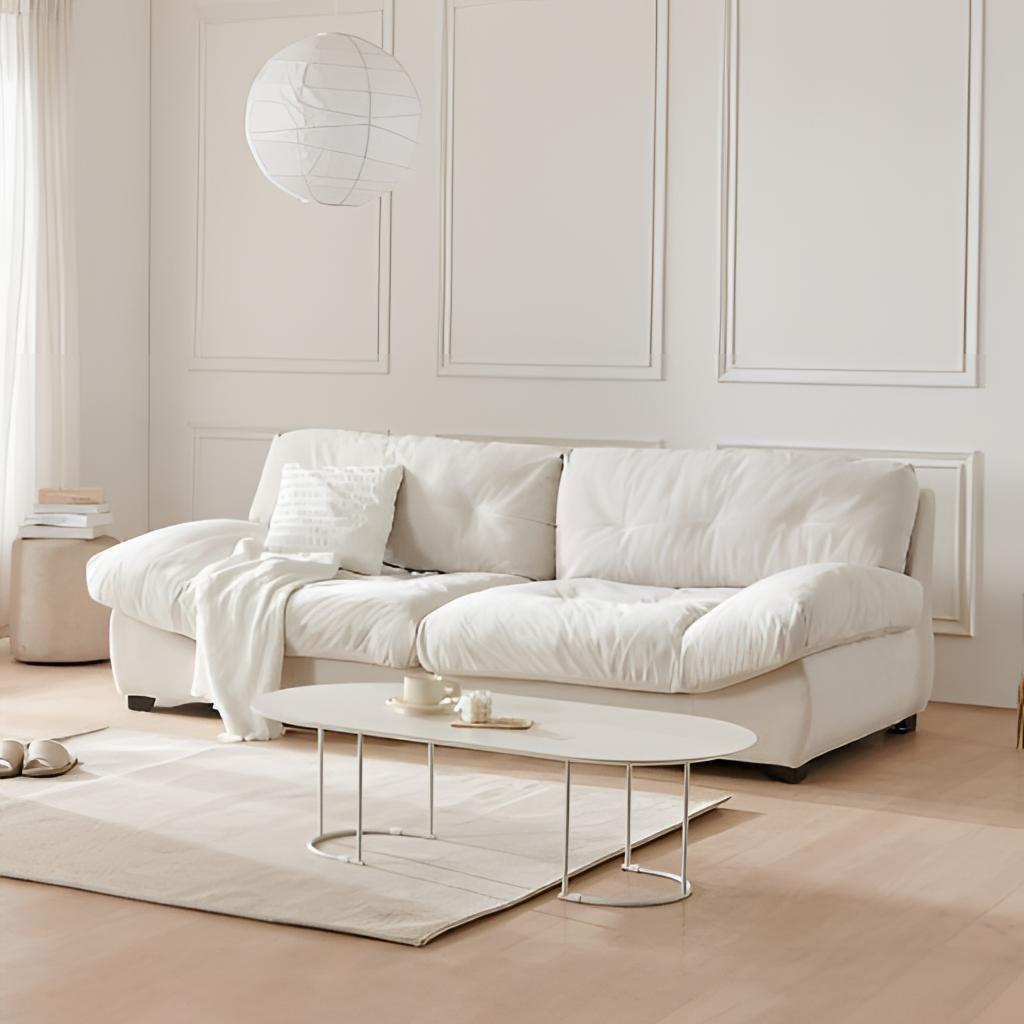
living room, cream fabric sofa, wood flooring, with plank pattern, cream paint wallpaper, with solid pattern, contemporary